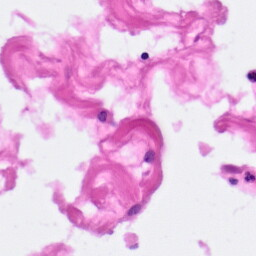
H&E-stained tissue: Pancreatic